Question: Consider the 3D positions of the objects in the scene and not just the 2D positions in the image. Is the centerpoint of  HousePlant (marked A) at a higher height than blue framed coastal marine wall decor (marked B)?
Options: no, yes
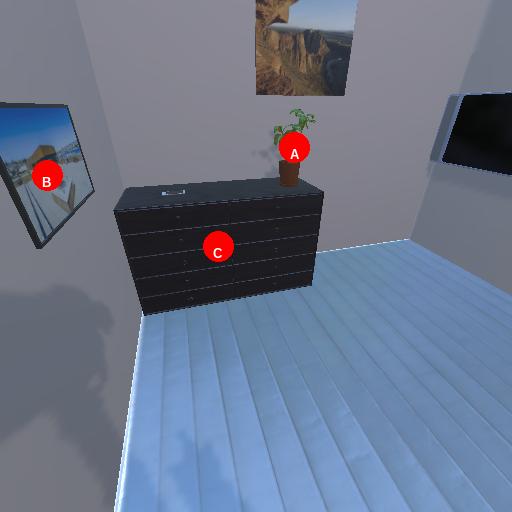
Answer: no